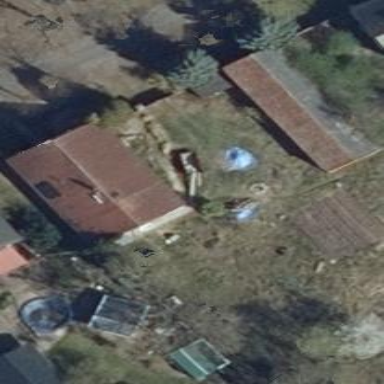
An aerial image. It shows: Simple house.